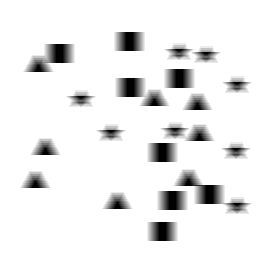
Squares: 8
Triangles: 8
Stars: 8
Total shapes: 24